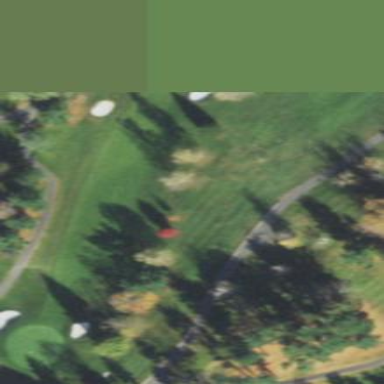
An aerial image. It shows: Golf fairway surrounded by grass.